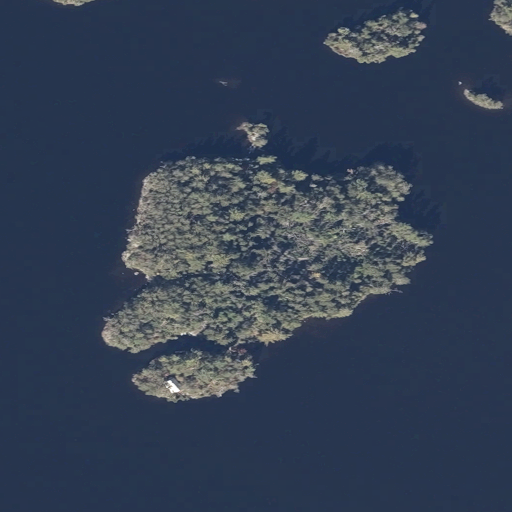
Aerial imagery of island in Maine named Burnt Jacket Island containing open water, evergreen forest, herbaceous wetlands, and grassland